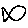
Label: fish